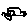
Label: car